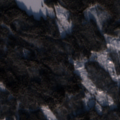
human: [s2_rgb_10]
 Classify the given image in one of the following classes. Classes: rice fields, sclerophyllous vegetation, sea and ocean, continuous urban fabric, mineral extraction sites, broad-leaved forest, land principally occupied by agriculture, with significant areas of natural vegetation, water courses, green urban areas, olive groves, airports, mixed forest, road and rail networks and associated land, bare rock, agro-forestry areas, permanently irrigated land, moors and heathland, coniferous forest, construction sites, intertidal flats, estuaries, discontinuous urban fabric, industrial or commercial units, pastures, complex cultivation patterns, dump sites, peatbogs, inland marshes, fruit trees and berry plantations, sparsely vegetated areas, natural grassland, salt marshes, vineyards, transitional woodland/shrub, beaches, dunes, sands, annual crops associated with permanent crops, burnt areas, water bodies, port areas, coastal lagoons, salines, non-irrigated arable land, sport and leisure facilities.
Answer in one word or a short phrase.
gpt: coniferous forest, mixed forest, transitional woodland/shrub